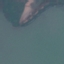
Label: SeaLake